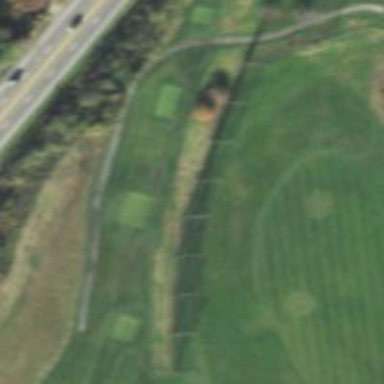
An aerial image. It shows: Pathway for golfing.